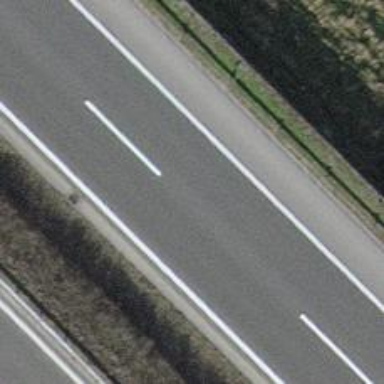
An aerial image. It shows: Asphalt motorway.